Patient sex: M
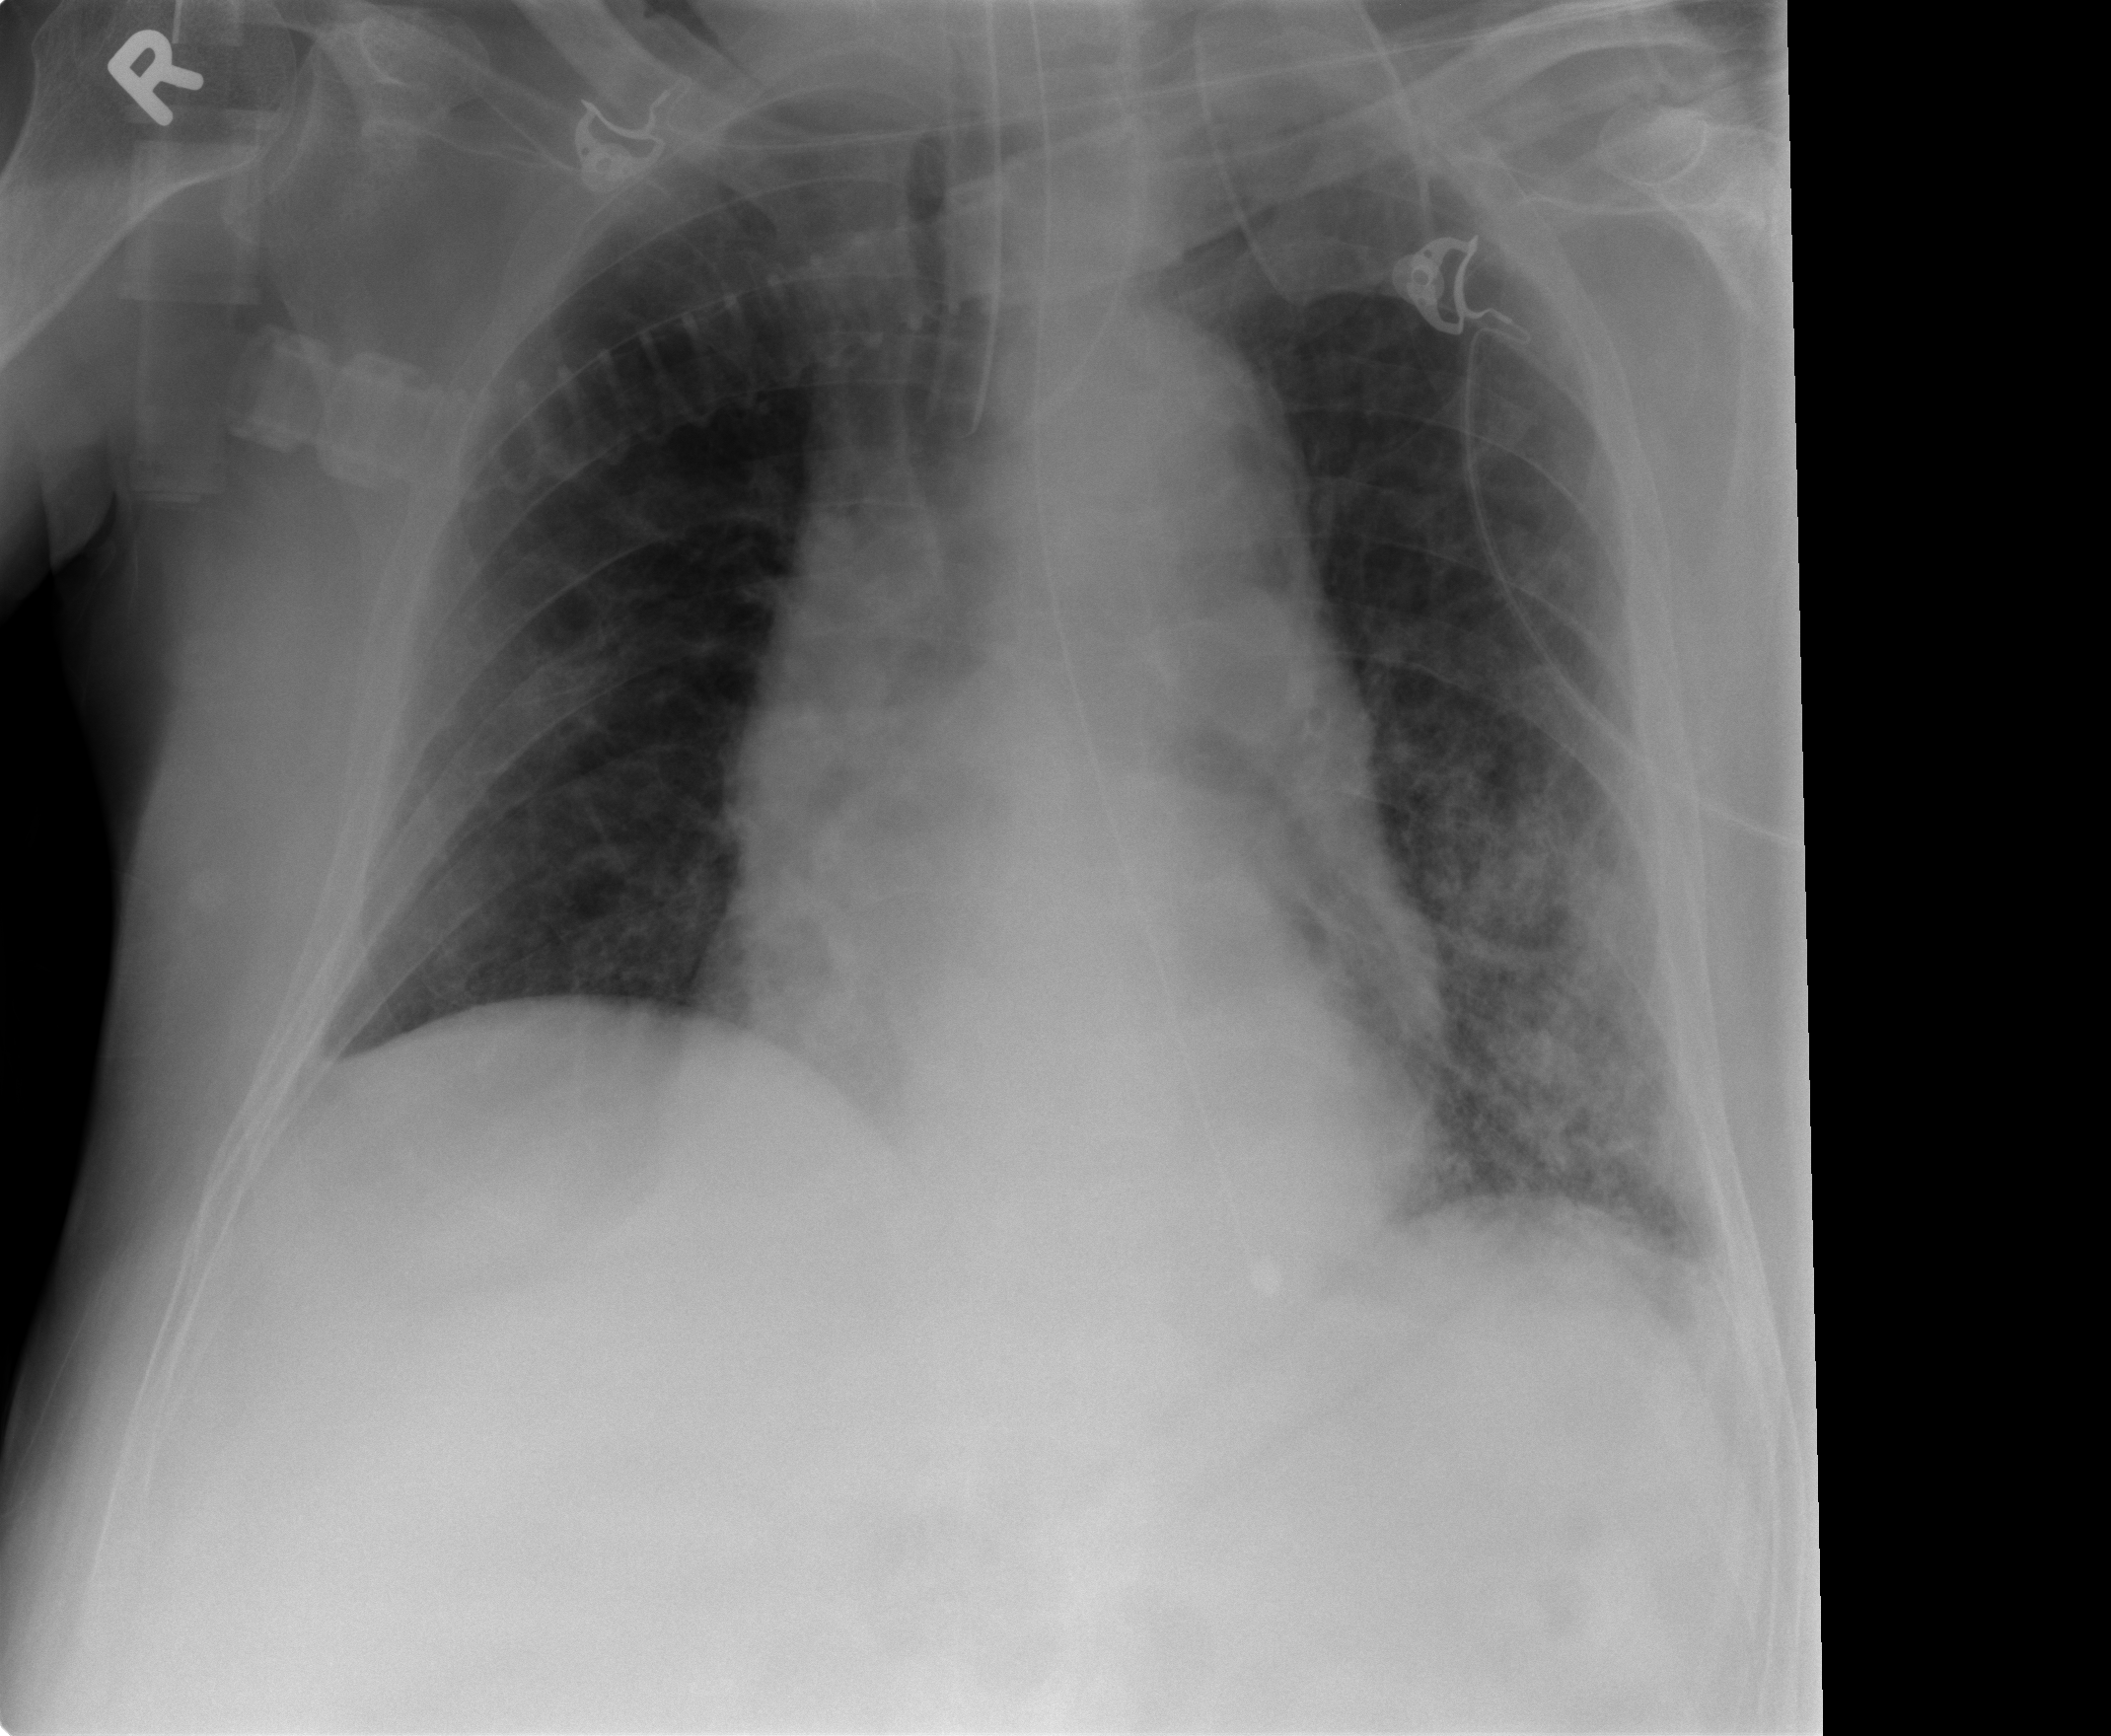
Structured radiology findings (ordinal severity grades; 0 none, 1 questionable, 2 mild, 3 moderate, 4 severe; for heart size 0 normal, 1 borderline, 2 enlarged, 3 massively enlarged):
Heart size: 1
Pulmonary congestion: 2
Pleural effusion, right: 1
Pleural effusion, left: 1
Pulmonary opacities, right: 1
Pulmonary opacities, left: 2
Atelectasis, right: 0
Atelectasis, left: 2